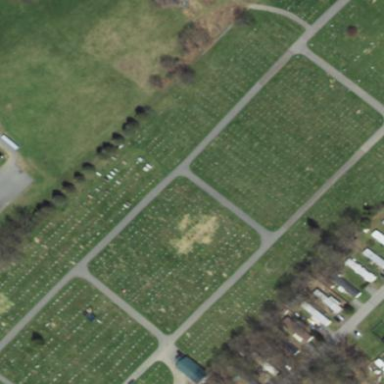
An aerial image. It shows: Cemetery with graves.